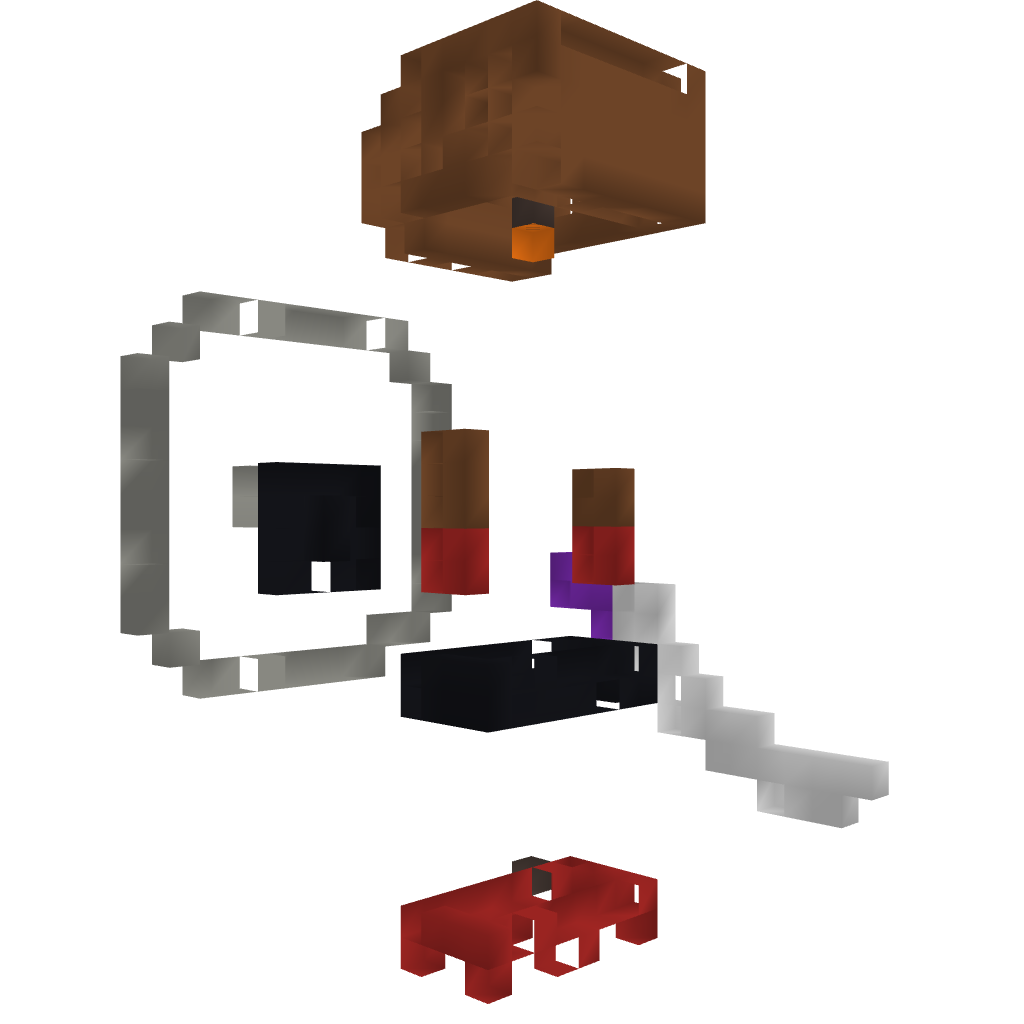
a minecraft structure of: Assyrian Statue